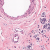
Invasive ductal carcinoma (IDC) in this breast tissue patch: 0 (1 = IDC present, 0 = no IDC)